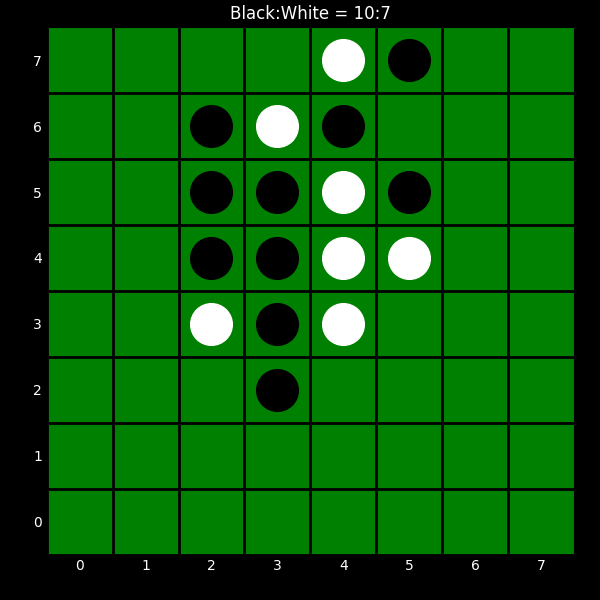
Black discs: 10
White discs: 7